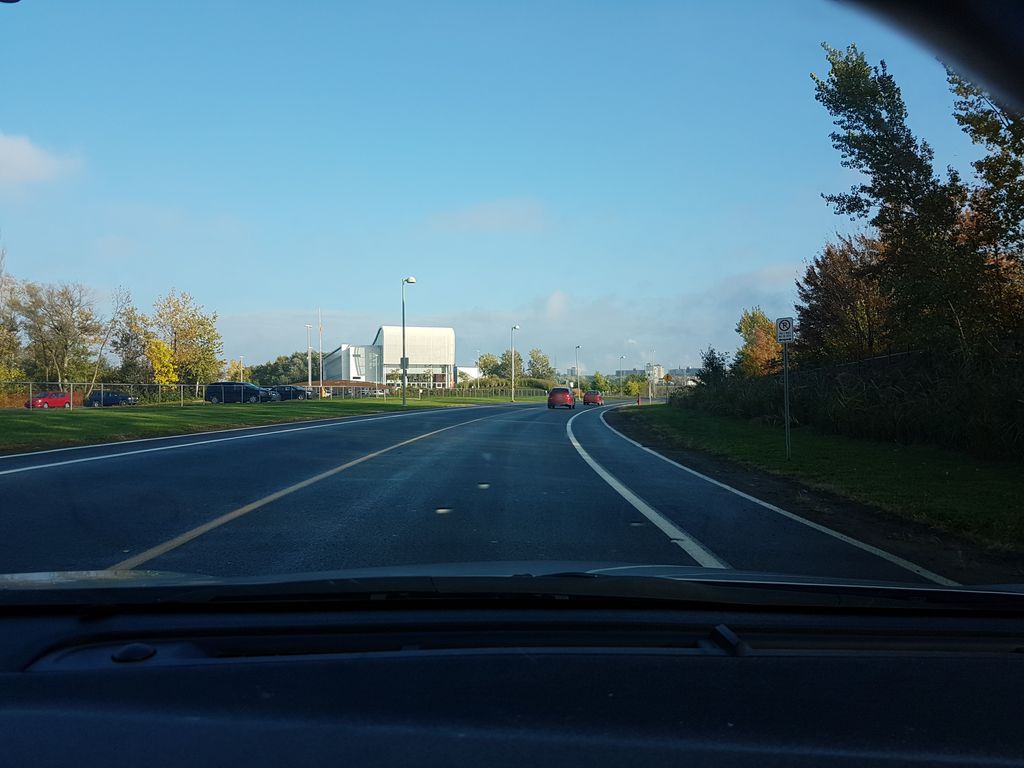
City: quebec_city